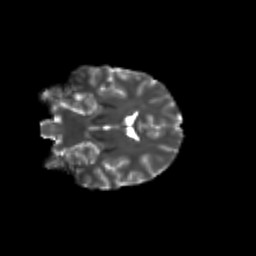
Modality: T2w
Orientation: coronal
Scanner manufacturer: siemens
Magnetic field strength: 3 T
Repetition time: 9.2 s
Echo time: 0.084 s